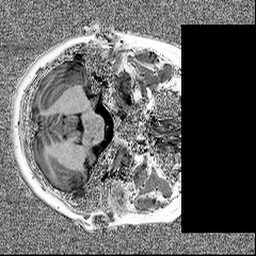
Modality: MP2RAGE
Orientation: axial
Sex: female